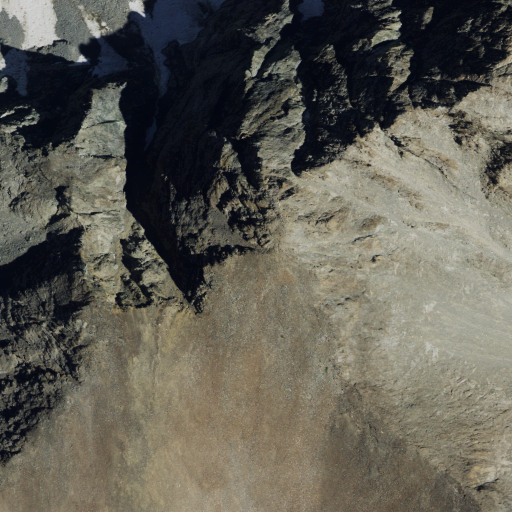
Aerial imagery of mountain in California named Peter Peak containing barren land, shrub, and grassland